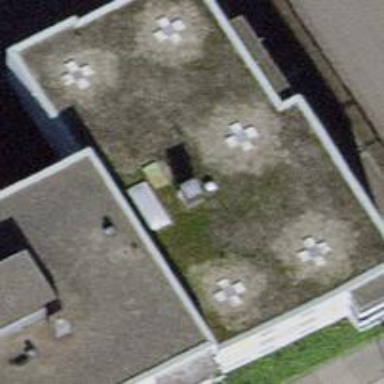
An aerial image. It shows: Flat-roofed residential building.